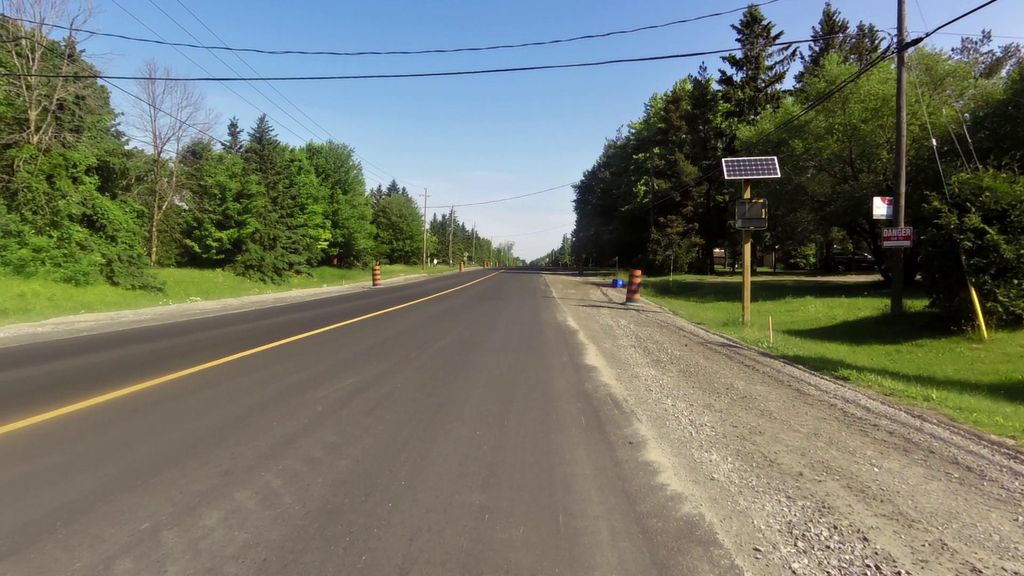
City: ottawa-gatineau